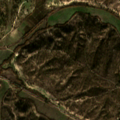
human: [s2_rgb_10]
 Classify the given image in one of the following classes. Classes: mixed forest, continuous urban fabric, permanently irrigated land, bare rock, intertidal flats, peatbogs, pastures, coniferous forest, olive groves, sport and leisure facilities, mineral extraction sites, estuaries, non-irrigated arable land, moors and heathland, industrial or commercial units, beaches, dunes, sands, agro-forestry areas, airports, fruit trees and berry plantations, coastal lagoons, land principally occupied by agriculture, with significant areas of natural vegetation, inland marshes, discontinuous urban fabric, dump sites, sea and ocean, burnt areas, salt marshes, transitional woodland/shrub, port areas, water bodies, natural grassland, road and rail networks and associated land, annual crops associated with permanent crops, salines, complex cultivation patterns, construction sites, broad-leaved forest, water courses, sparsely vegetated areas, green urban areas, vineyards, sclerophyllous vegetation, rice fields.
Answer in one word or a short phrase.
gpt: non-irrigated arable land, agro-forestry areas, broad-leaved forest